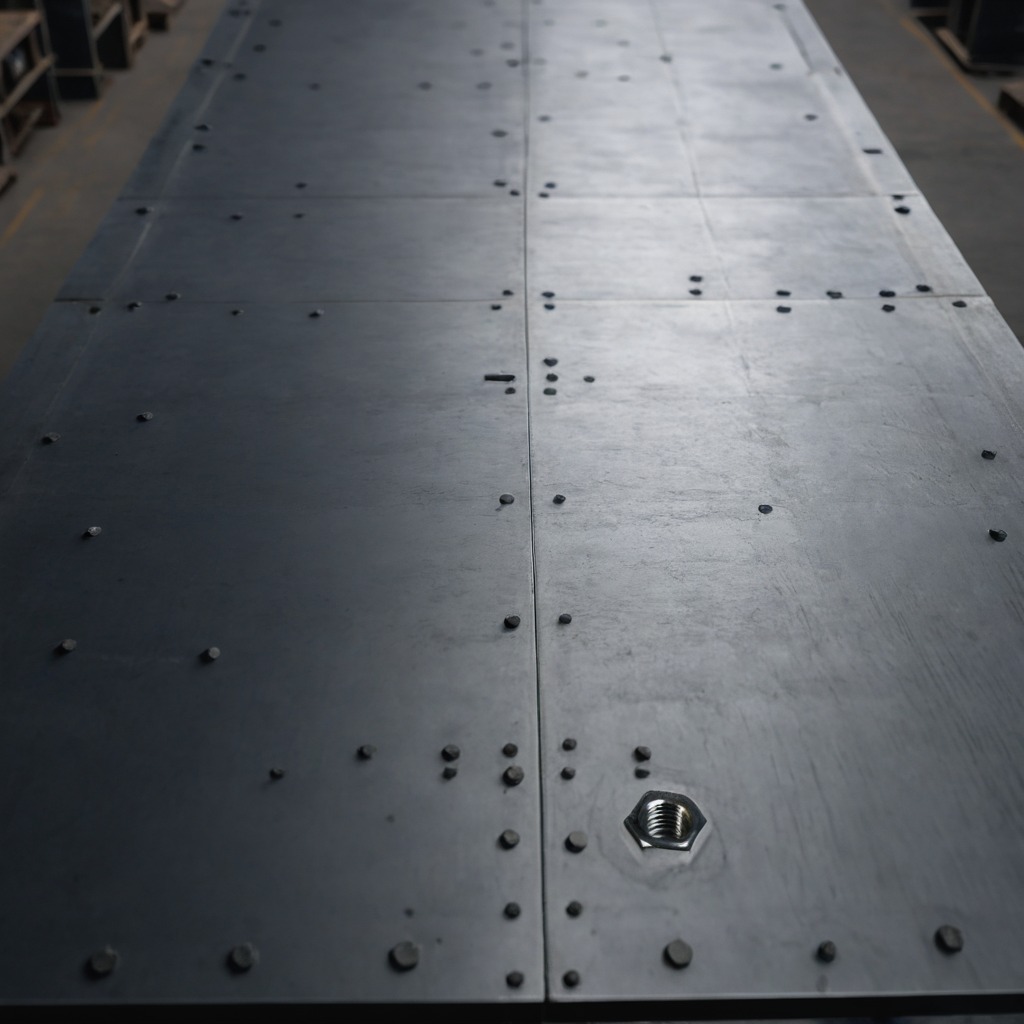
A metal nut is lying on the cold steel table in a mining workshop.